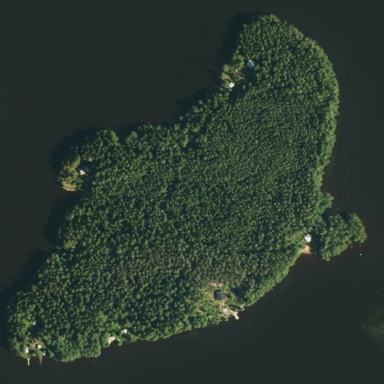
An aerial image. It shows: Islet surrounded by woodland.